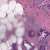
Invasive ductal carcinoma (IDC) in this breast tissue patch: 0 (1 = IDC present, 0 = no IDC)